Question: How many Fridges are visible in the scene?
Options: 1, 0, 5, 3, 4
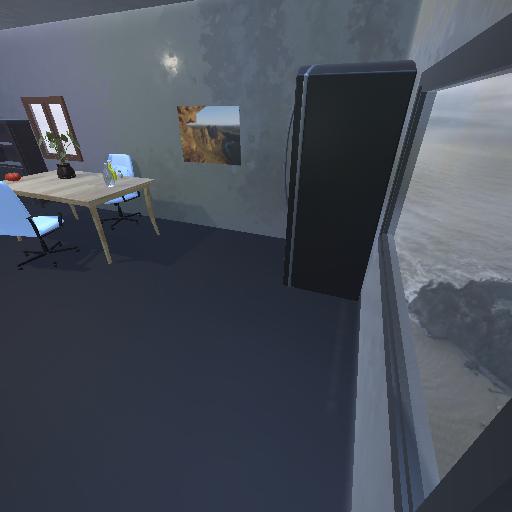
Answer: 1